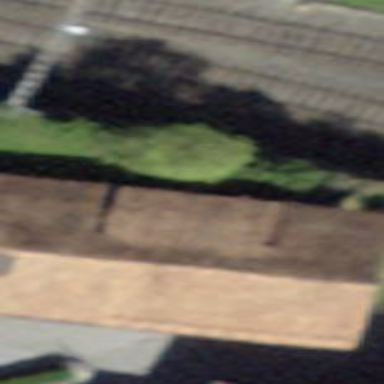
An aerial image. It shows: Rural barn.